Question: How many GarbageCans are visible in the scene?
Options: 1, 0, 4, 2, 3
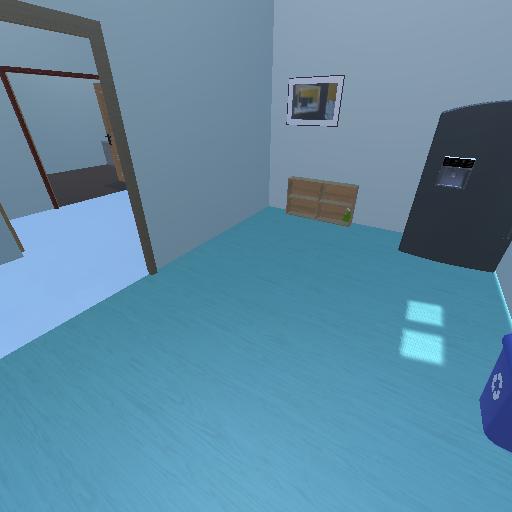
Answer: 1